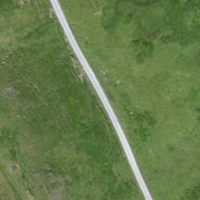
EUNIS habitat code: 23
Species observed at this site:
Arnica montana
Rhododendron ferrugineum